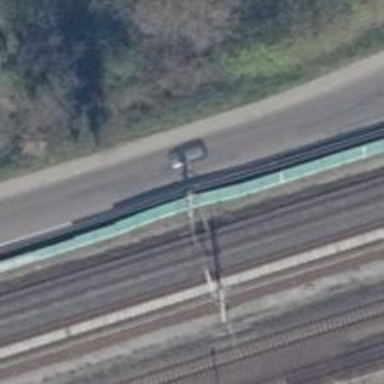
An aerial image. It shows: Milestone along the railway with catenary mast.